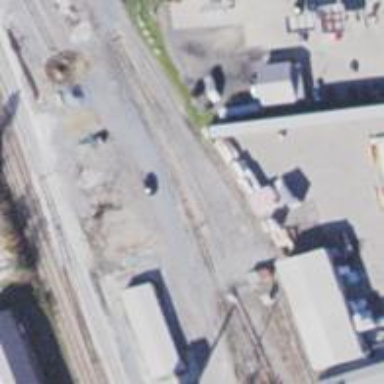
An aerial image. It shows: Railway yard in service.